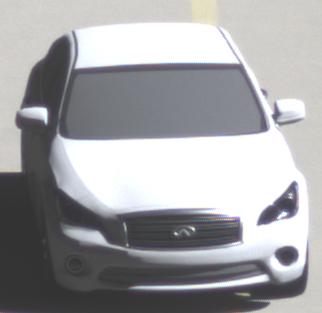
Make: Infiniti
Model: M 37
Detailed model: M (Y51)
Model produced from: 2010/10
Model produced until: 2013/11
Doors: 4
Color: white
Road condition: dry road
Daytime: morning or afternoon
Contrast: high contrast